Question: I am trying to create something similar to Google Calendar drop down month widget.

Any help would be really appreciated.
So far I have an idea that I need to use Toolbar with expandable animation but not sure that's the right direction to move into.
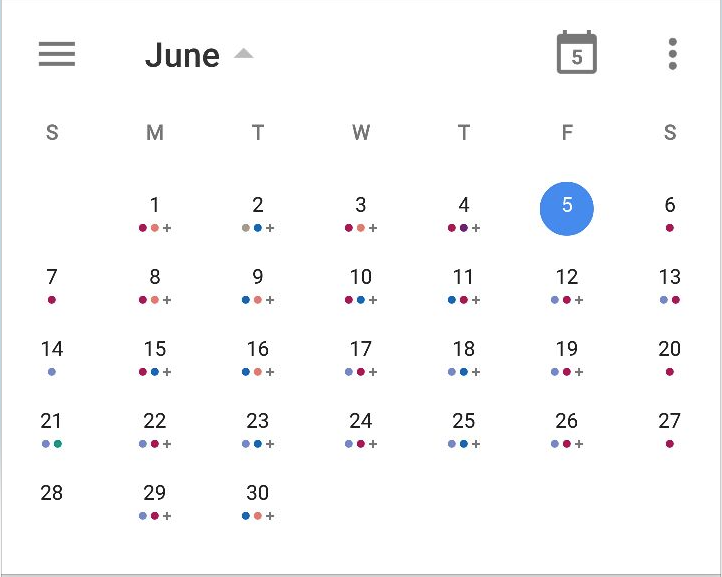
Answer: I was also trying to create something similar to the Google Calendar app. I've come with this implementation:
<URL>
I use the <URL> for the drop down.
You can view the source of this implementation at GitHub: <URL>
The main layout can be found <URL>.
I hope this helps you further.